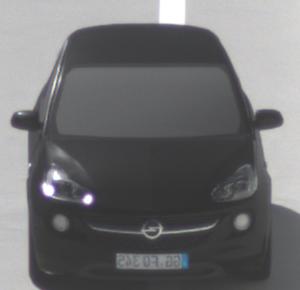
Make: Opel
Model: ADAM 1.2
Detailed model: ADAM
Model produced from: 2013/01
Model produced until: 2014/11
Doors: 3
Color: black
Road condition: wet road
Daytime: midday
Contrast: high contrast